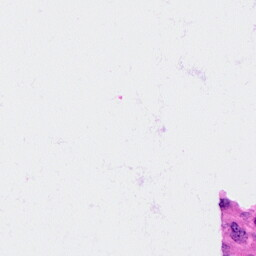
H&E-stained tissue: Cervix